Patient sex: M
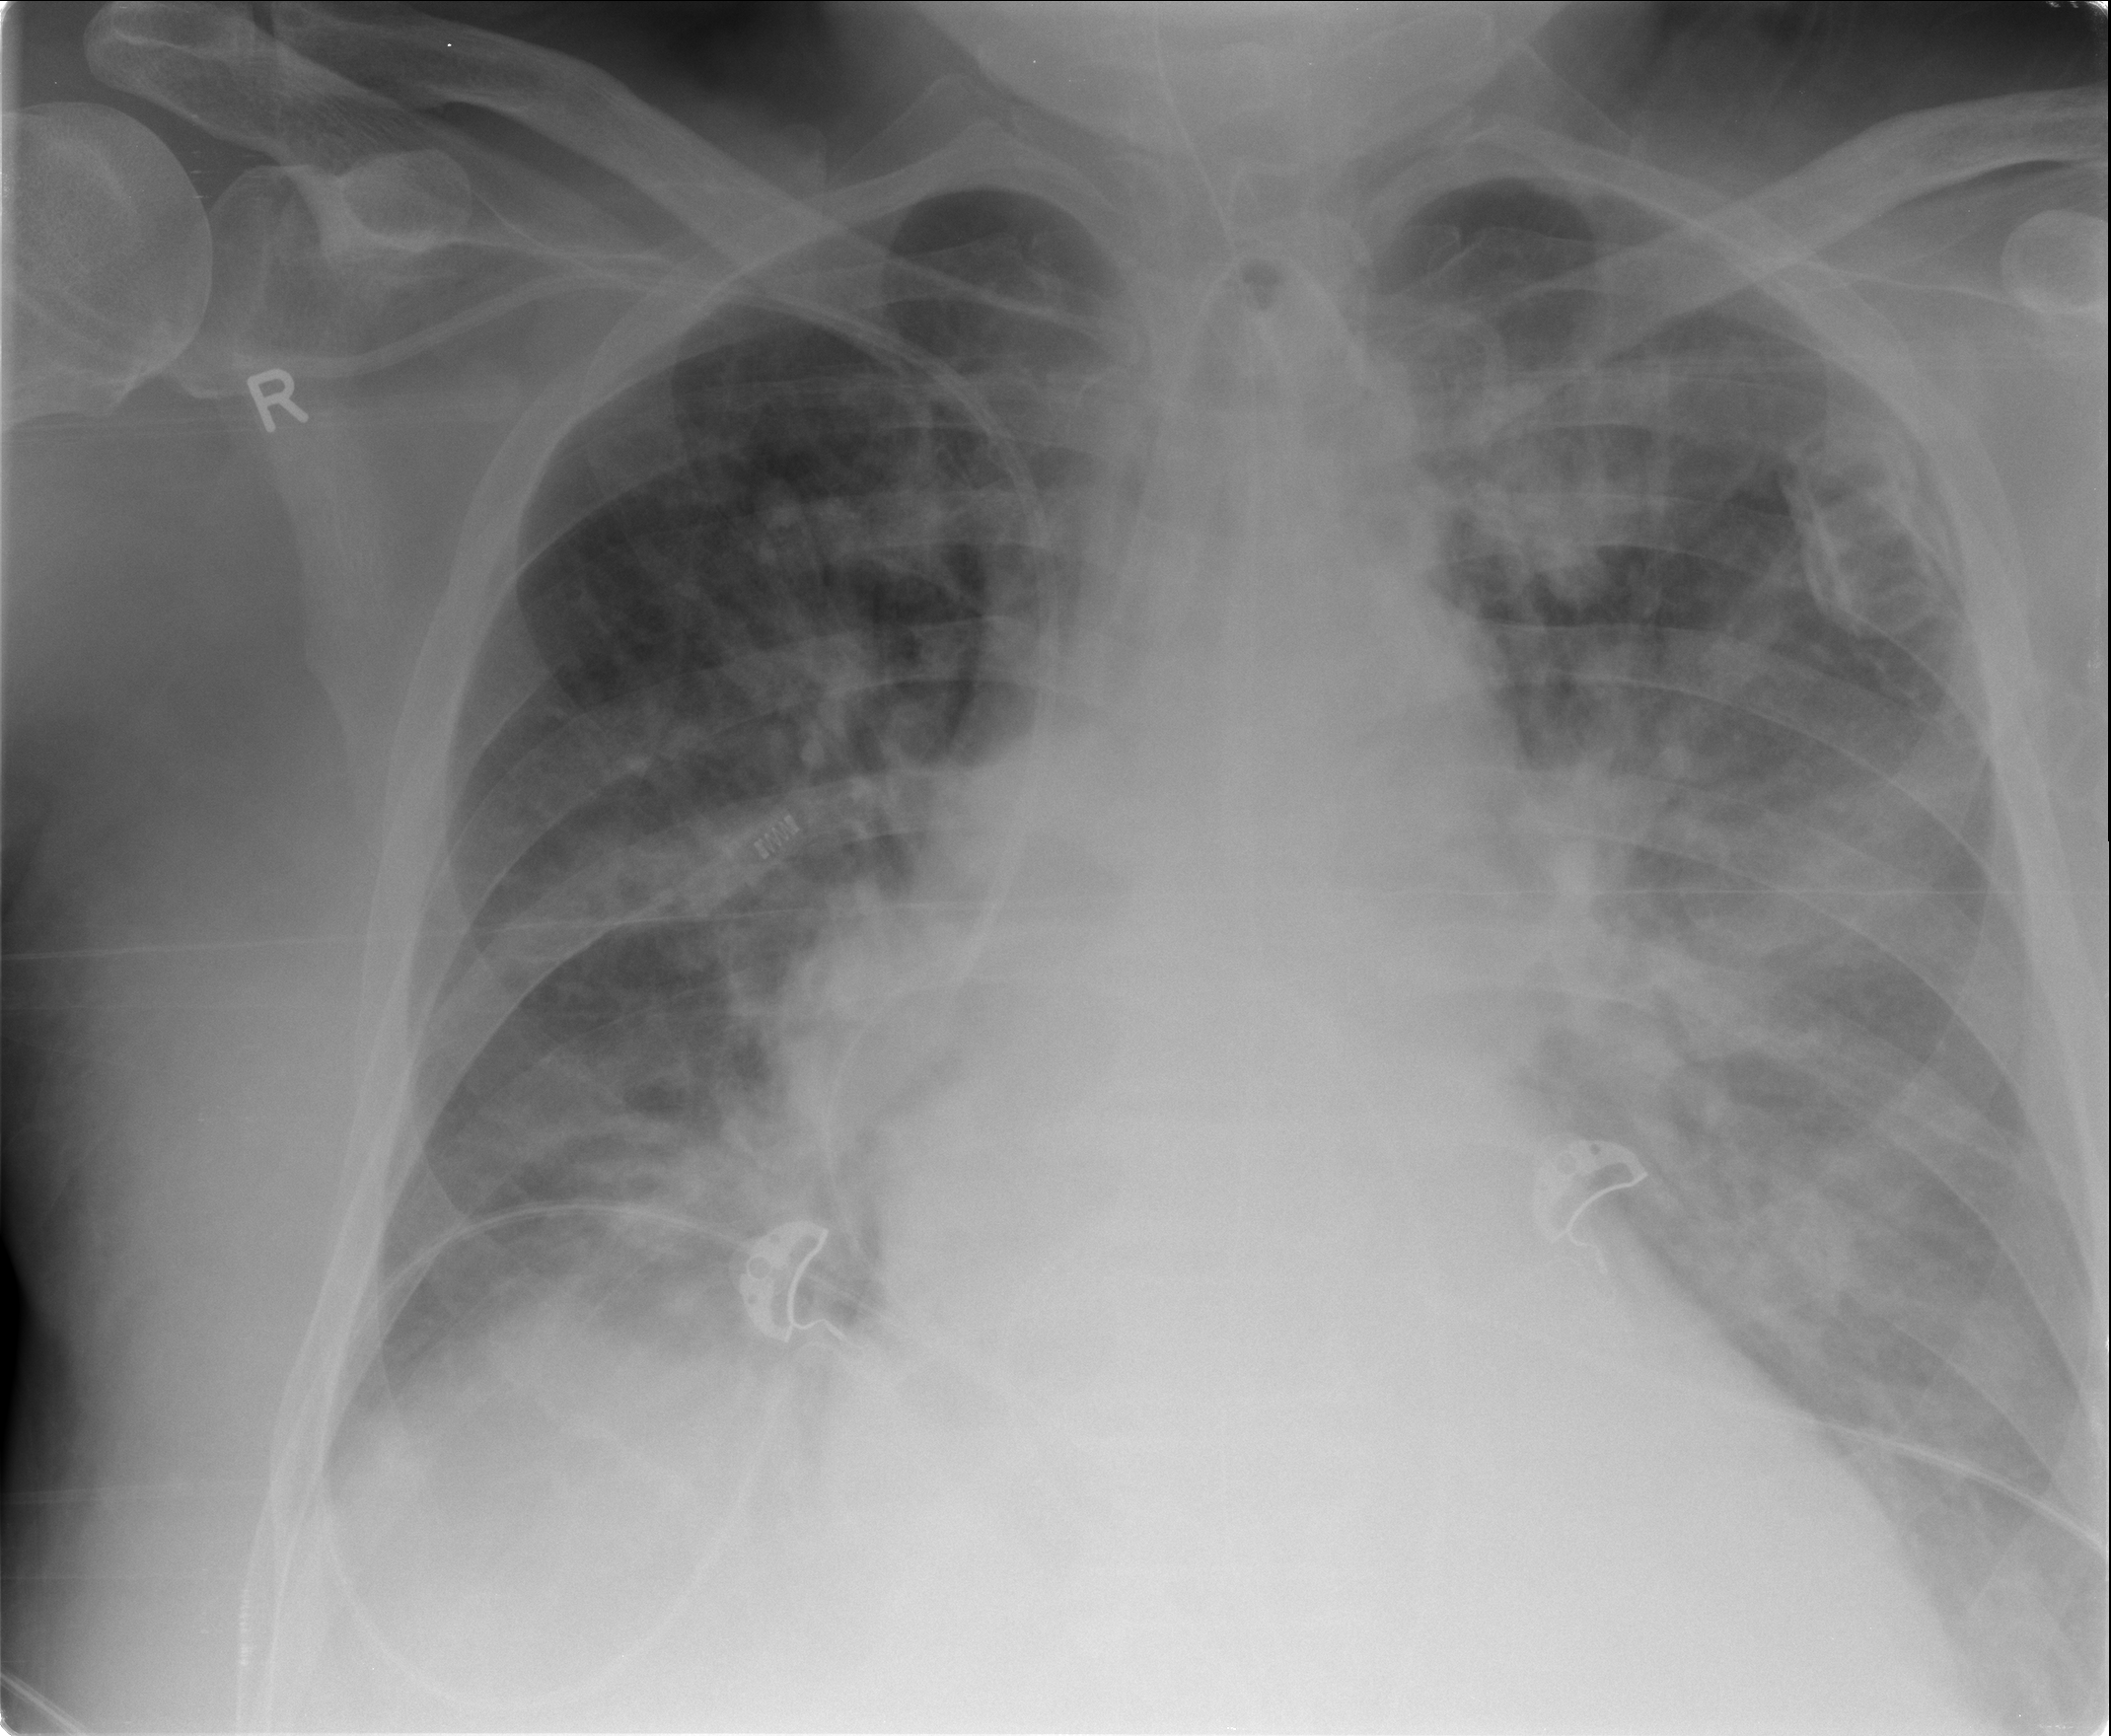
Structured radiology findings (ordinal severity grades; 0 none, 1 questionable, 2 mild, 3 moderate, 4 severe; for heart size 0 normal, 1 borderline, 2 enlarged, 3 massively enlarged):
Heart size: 2
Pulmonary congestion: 3
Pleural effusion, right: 1
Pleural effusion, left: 3
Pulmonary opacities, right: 1
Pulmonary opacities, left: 3
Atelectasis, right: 2
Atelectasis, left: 2